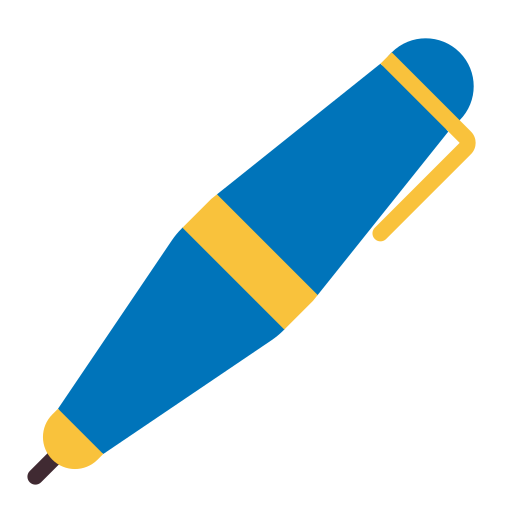
pen flat